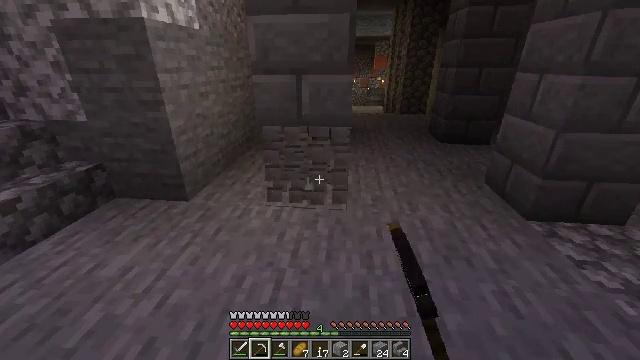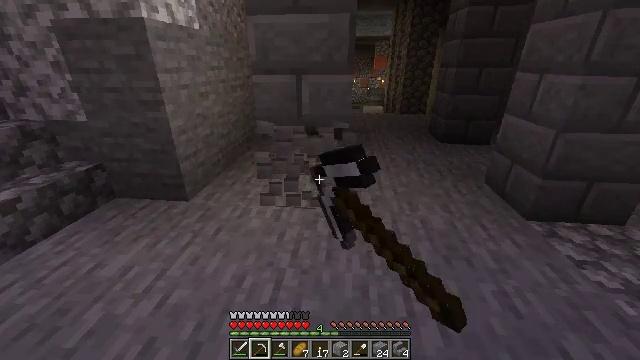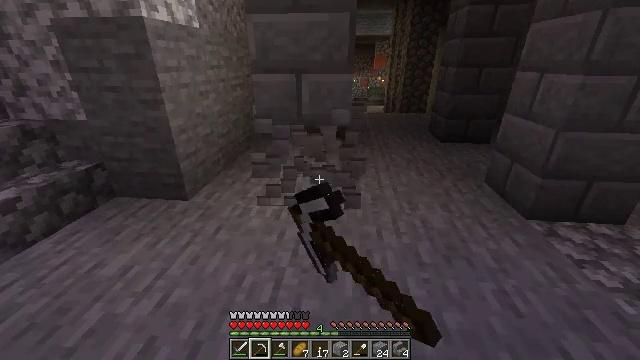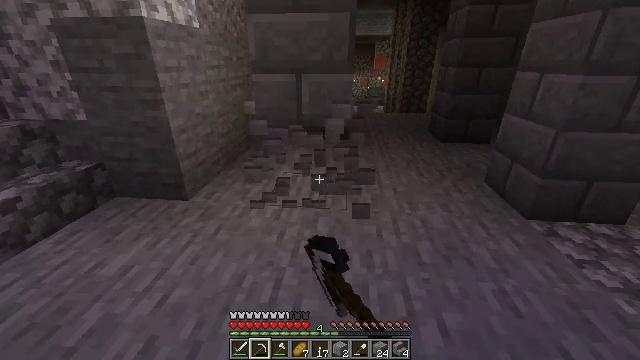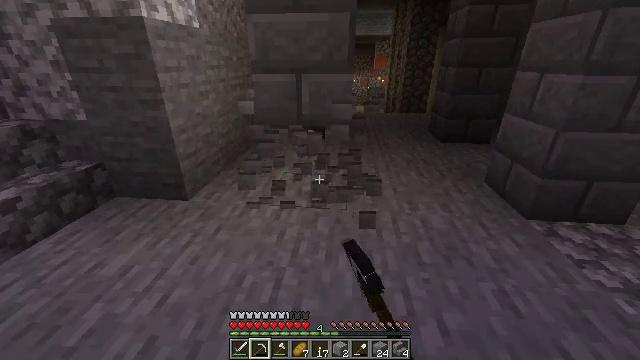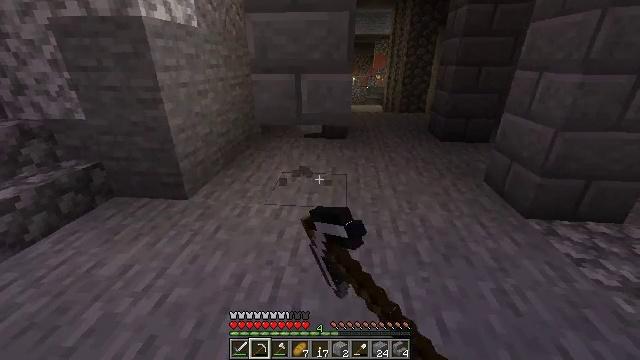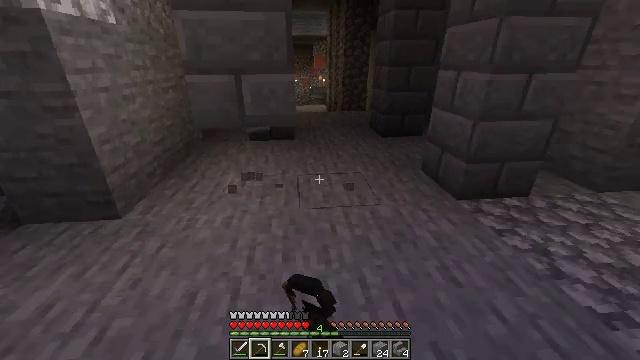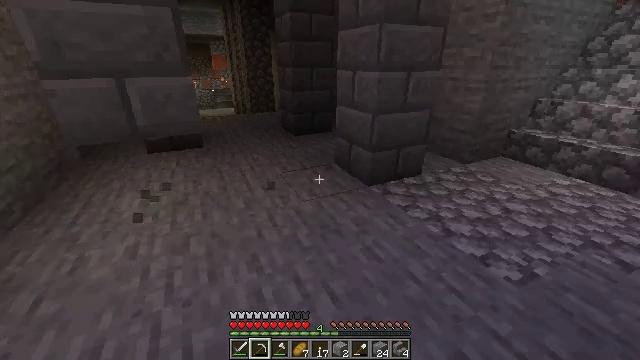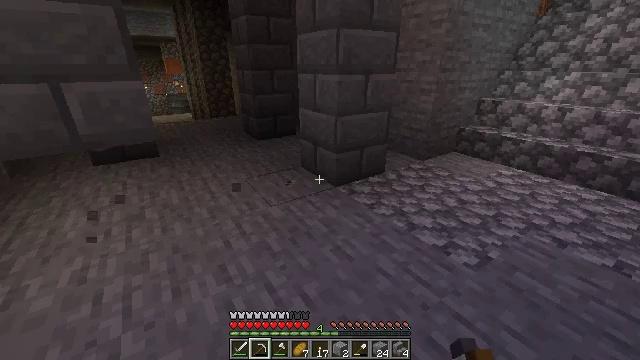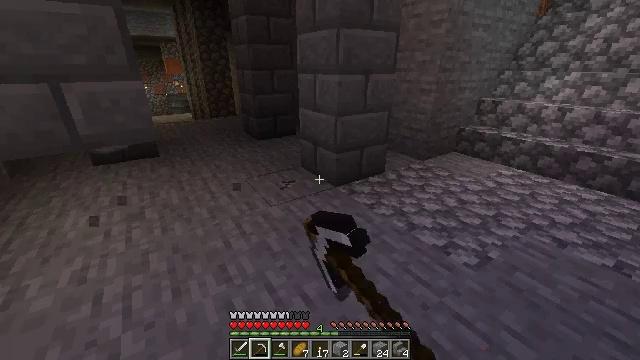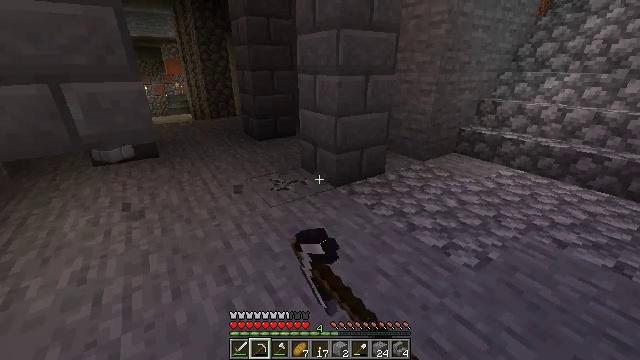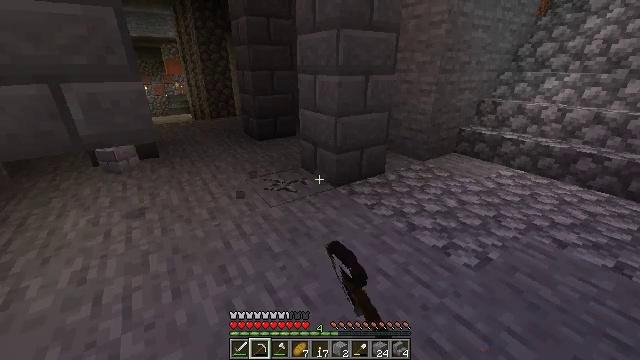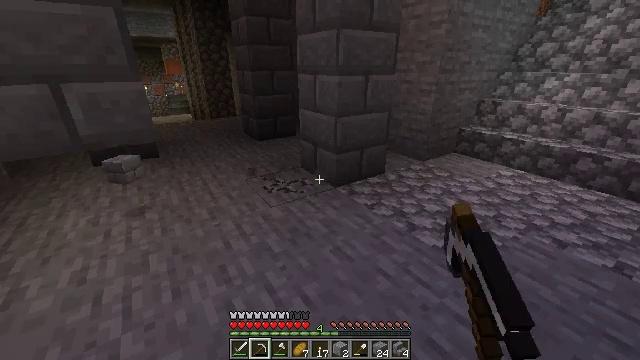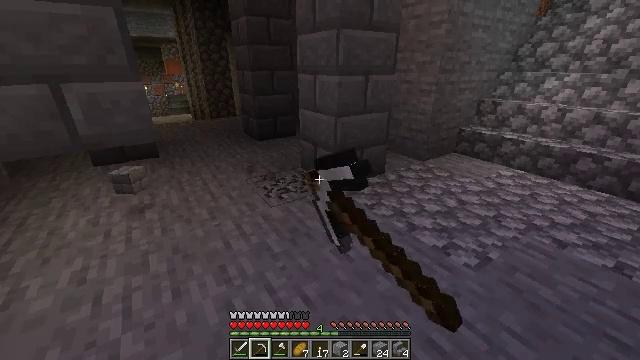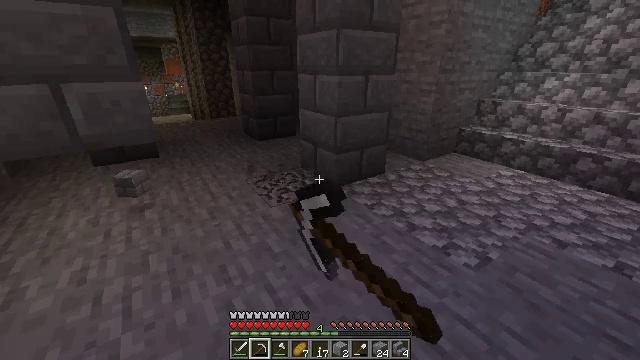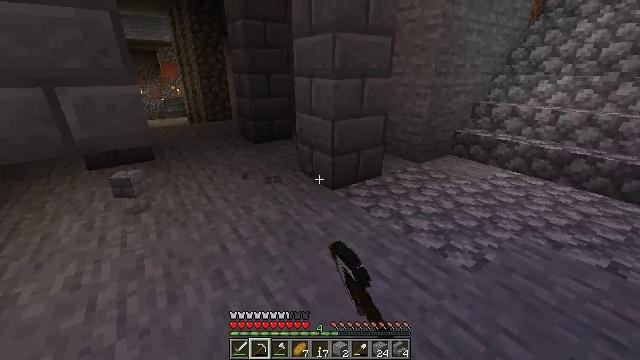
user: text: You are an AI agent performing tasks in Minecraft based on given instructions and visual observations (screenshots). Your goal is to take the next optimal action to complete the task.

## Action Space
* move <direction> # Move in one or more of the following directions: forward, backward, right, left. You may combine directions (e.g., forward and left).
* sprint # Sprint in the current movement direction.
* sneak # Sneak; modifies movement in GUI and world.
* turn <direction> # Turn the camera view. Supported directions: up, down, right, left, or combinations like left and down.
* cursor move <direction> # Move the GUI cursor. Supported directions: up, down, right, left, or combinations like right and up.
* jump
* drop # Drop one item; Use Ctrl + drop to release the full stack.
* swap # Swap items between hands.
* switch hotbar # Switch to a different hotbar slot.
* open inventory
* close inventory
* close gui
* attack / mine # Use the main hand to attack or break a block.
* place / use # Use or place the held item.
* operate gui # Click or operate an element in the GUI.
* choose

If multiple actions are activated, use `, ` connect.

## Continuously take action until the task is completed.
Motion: motion action
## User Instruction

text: Attack the stone bricks to gather materials.
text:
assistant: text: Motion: attack / mine
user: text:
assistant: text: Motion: attack / mine
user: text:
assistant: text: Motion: attack / mine
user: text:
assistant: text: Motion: attack / mine
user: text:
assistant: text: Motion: attack / mine
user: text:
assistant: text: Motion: turn right, attack / mine
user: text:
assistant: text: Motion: turn right, attack / mine
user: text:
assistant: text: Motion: turn right, attack / mine
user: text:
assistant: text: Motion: attack / mine
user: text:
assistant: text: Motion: attack / mine
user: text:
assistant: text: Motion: attack / mine
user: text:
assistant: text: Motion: attack / mine
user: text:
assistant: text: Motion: attack / mine
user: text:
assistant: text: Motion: attack / mine
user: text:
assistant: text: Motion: attack / mine
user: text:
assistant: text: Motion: turn right and up, attack / mine
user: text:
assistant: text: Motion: attack / mine
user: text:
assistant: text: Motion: attack / mine
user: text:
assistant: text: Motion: attack / mine
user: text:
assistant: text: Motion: attack / mine
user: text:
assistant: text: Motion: attack / mine
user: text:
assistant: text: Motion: attack / mine
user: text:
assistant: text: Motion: attack / mine
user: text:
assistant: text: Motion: attack / mine
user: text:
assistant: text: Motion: attack / mine
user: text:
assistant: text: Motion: attack / mine
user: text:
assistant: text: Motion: attack / mine
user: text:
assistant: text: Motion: move forward
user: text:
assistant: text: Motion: no_op